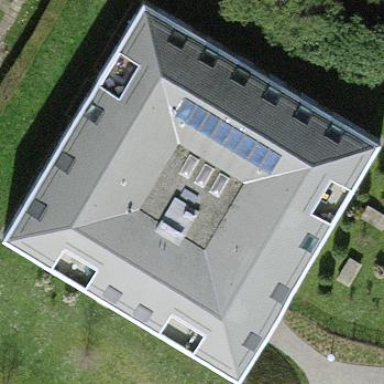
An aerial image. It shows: Apartment building with quadruple saltbox roof shape.